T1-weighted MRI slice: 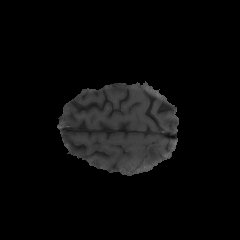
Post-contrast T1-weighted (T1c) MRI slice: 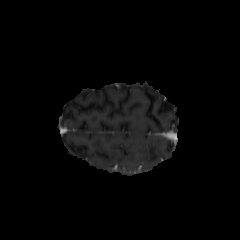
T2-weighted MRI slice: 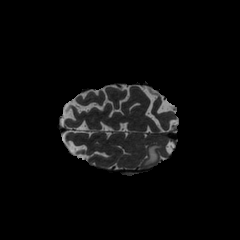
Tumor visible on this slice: yes